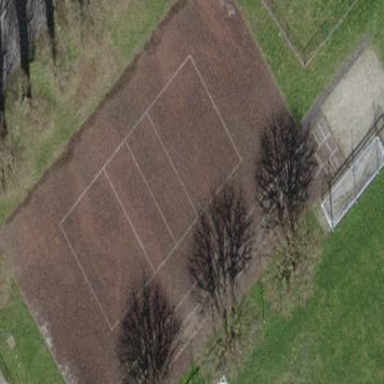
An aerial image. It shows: Multi-sport pitch with tartan surface for leisure activities.